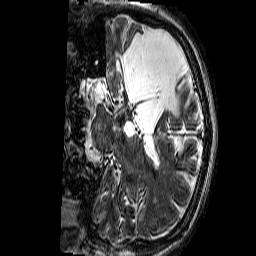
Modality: T2w
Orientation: coronal
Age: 52
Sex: male
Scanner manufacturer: siemens
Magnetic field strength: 3 T
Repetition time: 3.2 s
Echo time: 0.354 s